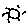
Label: sun